Question: I'm trying to build a ViewController that has all static elements, but has a collectionView inside of it that when you click on a cell, segues in another collectionView WITHOUT changing the rest of the View. Here is an image of what I'm trying to do:

The bottom bar and top bar have to update their content when the CollectionView is clicked. Mainly just text labels that need to show the new information of the clicked cell.
Essentially, each CollectionView is a "Tier", and when you click on a cell, it segues to the next "Tier", but the content around it remains in place without moving, but updates it's content as well.
Based on my experience of iOS development, I can't quite conceptualize how I will solve this problem. Passing data back and forth between all of these views and ViewControllers is a nightmare. I tried to do this using XIBs but it just wasn't working out.
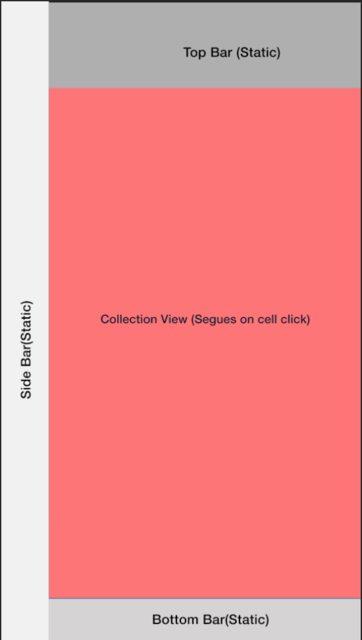
Answer: Took me about five minutes to prototype this:
<URL>
Here's the storyboard:
<URL>
The brown area is a container view. It has an embed segue to a navigation controller. The navigation controller's nav bar is not showing. The navigation controller has a relationship segue to a root view controller which is a collection view controller. The collection view controller has a show segue to the detail view controller.
It's only a prototype, so the only code is the collection view controller saying that it has three cells, plus the tap gesture recognizer on each cell to trigger the show segue. But updating labels in the outer views at the time of the show segue being triggered would obviously be no problem.